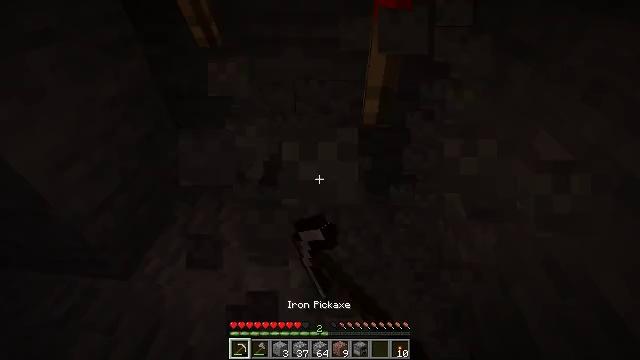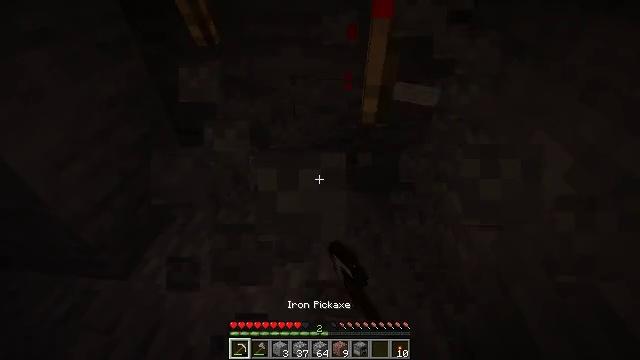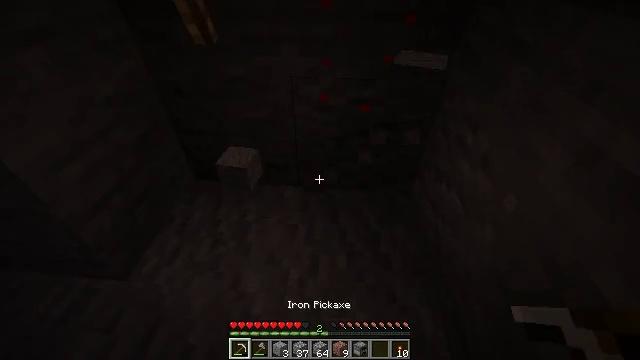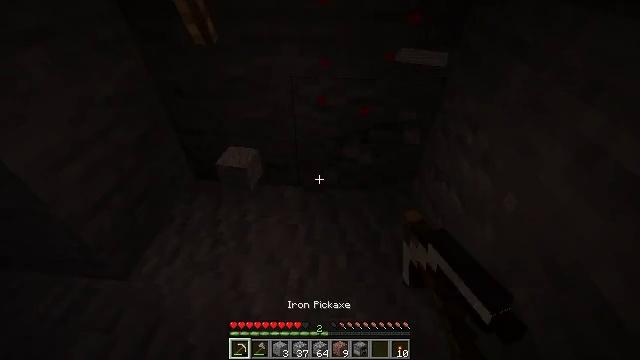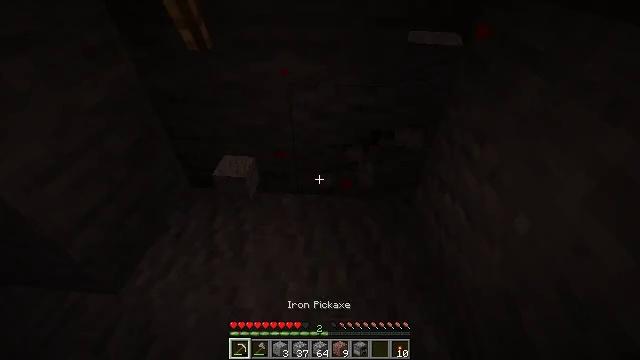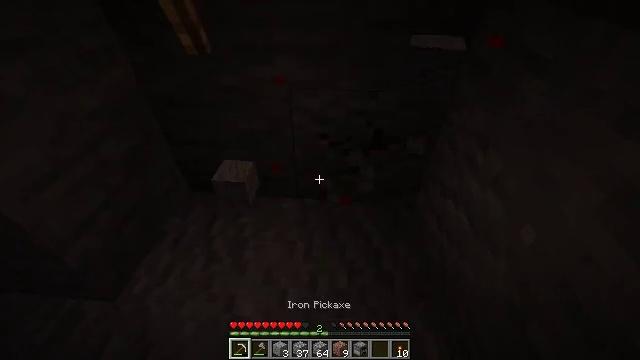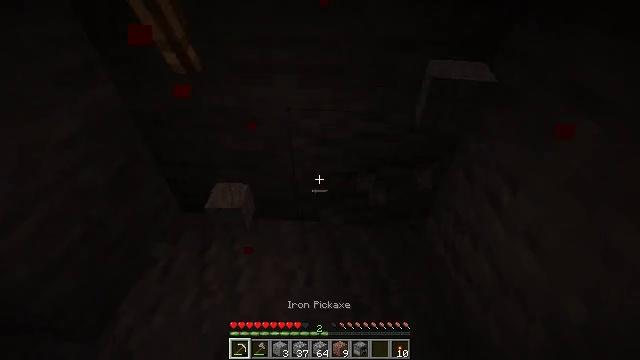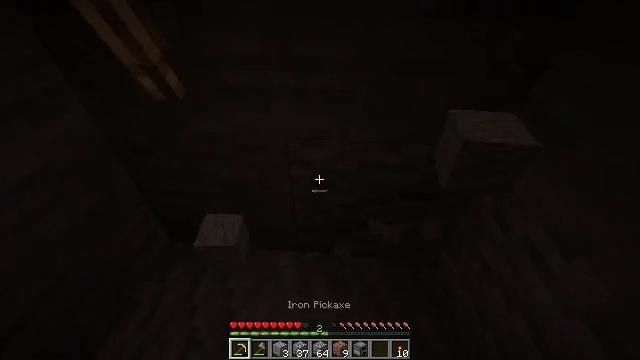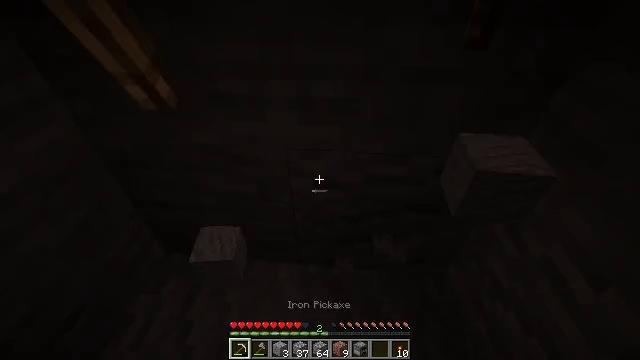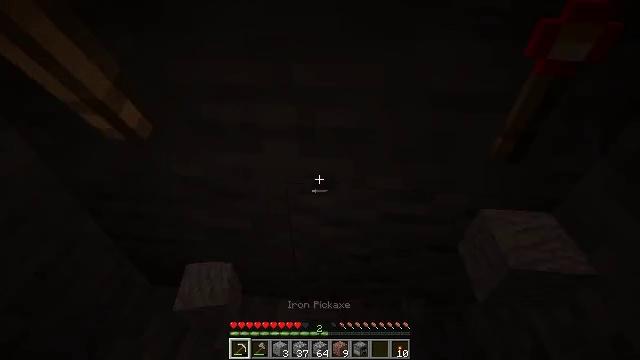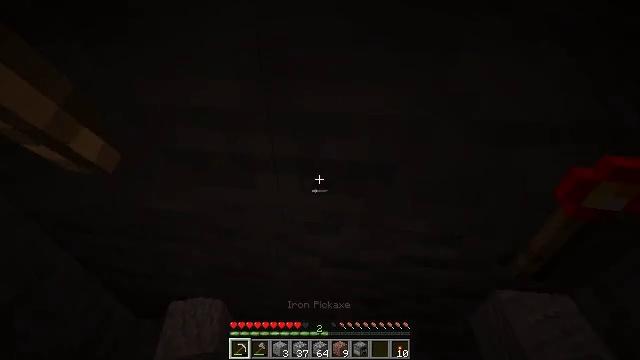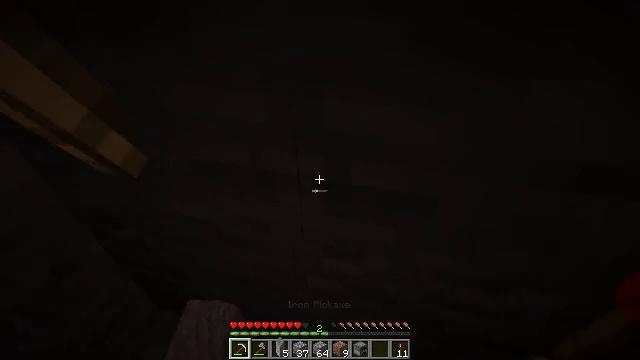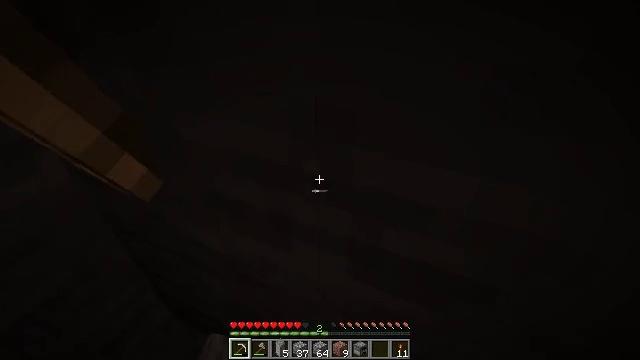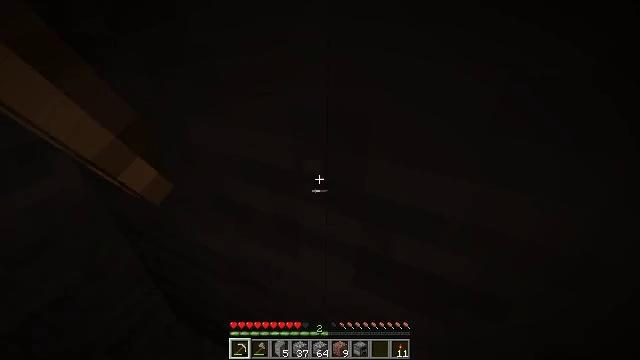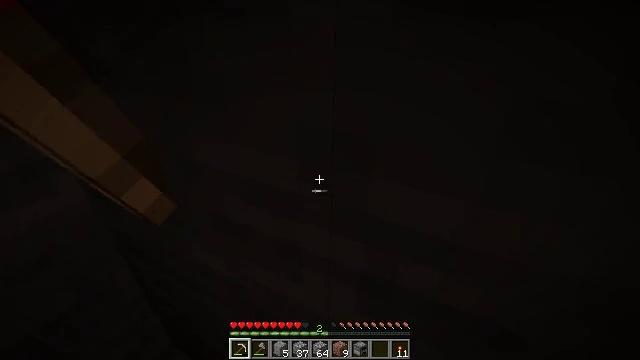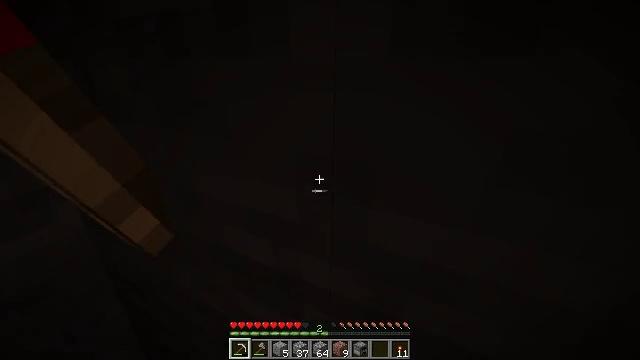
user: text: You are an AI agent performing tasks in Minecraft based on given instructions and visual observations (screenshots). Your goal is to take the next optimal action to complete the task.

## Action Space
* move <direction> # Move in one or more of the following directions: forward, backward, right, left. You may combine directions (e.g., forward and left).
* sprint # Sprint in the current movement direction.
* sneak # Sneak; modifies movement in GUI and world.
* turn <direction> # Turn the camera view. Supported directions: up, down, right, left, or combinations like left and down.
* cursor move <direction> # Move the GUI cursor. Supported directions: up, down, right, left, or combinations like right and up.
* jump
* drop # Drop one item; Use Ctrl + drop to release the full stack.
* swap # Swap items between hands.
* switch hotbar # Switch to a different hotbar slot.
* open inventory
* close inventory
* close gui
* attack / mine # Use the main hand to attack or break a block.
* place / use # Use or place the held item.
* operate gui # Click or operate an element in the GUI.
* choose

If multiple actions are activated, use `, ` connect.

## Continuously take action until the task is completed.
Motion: motion action
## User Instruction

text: Break the redstone wall torch.
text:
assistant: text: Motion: attack / mine
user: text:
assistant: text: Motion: attack / mine
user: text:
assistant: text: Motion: attack / mine
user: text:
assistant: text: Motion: move forward, attack / mine
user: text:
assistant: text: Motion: move forward, attack / mine
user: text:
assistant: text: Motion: move forward
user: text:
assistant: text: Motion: move forward
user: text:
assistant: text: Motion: move forward
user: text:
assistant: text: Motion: move forward
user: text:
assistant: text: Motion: move forward
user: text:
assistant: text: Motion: move forward, turn left
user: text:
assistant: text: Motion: turn left and up
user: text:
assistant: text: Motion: turn left and up
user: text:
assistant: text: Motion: turn up
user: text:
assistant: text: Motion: turn up
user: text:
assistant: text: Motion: turn up
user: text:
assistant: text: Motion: turn up
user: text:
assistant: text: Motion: move left, turn right and up
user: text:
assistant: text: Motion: move left, turn up
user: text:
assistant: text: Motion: move back and move left, turn right and up
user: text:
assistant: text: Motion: move back and move left, turn right and up
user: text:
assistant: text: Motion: move back and move left, turn right and up
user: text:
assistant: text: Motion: move back and move left, turn right and up
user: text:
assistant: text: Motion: move left, turn right and up
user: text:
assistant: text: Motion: no_op
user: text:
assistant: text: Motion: no_op
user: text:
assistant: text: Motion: no_op
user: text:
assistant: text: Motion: turn right and up
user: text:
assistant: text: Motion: turn right and up
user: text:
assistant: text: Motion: turn right, attack / mine